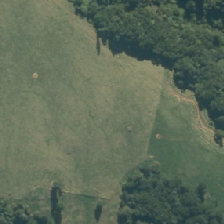
Land cover: high_producing_grassland